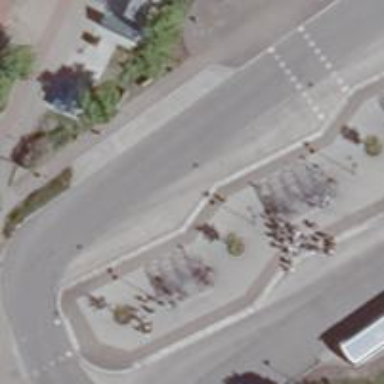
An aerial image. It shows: Public transport stop position.